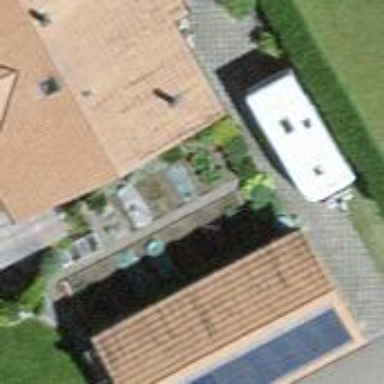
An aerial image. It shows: View of roof of building.